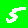
Digit: 5